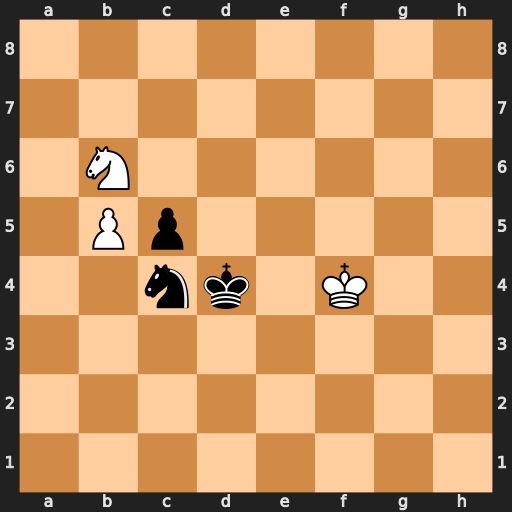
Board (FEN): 8/8/1N6/1Pp5/2nk1K2/8/8/8
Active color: w
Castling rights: -
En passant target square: -
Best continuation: Nxc4 Kxc4 b6